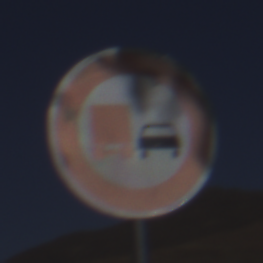
Verkehrszeichen: UeberholverbotKraftfahrzeuge
Umgebung: Outdoor, Nature
Tageszeit: Midday
Wetter: Clear
Licht: Natural
Jahreszeit: NotSpecified
Kontrast: HighContrast